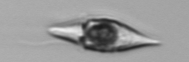
Label: Amphidinium